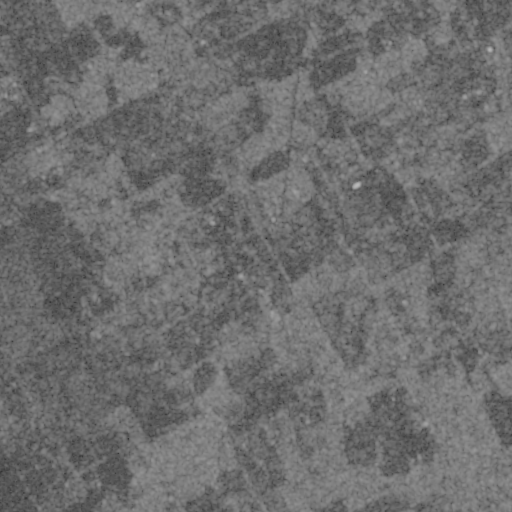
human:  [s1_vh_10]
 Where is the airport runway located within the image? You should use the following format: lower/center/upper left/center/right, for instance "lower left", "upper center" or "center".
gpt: The airport runway is located in the upper right of the image.
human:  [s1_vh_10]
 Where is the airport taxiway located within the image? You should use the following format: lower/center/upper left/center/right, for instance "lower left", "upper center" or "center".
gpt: The airport taxiway is located in the upper right of the image.
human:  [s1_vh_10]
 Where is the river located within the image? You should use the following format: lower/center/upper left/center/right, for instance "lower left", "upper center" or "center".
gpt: The river is located in the left of the image.
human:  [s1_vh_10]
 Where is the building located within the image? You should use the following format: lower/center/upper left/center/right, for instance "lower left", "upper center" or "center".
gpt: There is no building in the image.

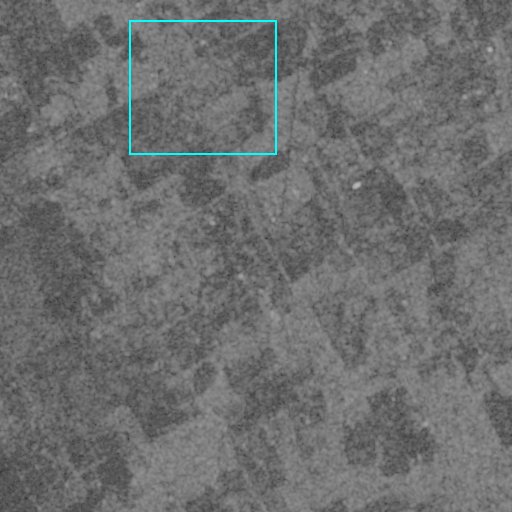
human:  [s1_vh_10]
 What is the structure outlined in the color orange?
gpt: There is no orange outline.
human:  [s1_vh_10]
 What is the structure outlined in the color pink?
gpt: There is no structure outlined in pink.